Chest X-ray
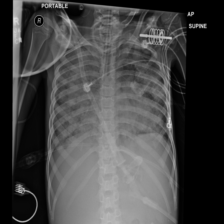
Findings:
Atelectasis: negative
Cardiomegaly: negative
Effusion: negative
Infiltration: positive
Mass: negative
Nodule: positive
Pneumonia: negative
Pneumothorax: negative
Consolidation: negative
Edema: negative
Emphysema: negative
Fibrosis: negative
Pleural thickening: negative
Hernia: negative